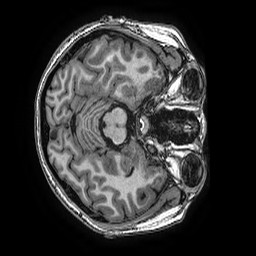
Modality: T1w
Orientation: axial
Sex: female
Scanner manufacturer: ge
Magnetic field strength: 3 T
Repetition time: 0.0077 s
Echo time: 0.003436 s